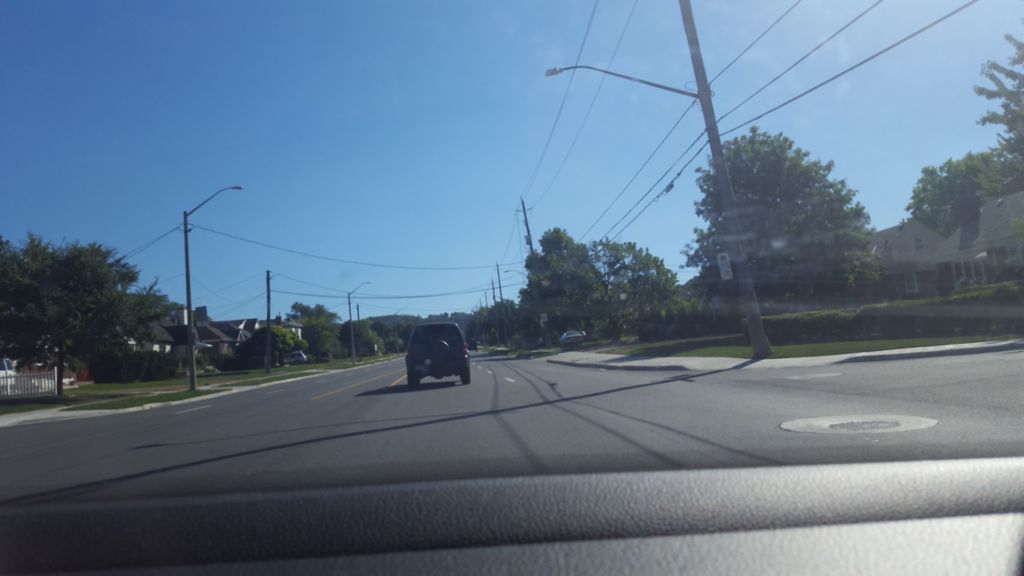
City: hamilton